Question: I have some daily data with the starting time and ending time of an action. Every action requires one person. I want to know how many people I will need.
Here is an example of the data (I am using python):
'''
[str(d.start) + " || " + str(d.end) for d in dailyJobs]
>> ['2013-08-09 07:30:00 || 2013-08-09 11:45:00',
'2013-08-09 07:25:00 || 2013-08-09 10:45:00',
'2013-08-09 07:35:00 || 2013-08-09 10:35:00',
'2013-08-09 09:35:00 || 2013-08-09 12:05:00',
'2013-08-09 10:15:00 || 2013-08-09 13:20:00',
'2013-08-09 09:15:00 || 2013-08-09 12:55:00',
'2013-08-09 12:35:00 || 2013-08-09 15:35:00',
'2013-08-09 13:05:00 || 2013-08-09 15:25:00',
'2013-08-09 17:10:00 || 2013-08-09 18:32:44']
'''
Here is a Gantt-chart of the problem:

We can see that 6 actions will be done in the same time. So we will need 6 person.
---
My solution
I could iterate on every minutes and check the number of time ranges I am in. The maximum would be the minimum number of person needed.
I am looking for better algorithm to achieve this.
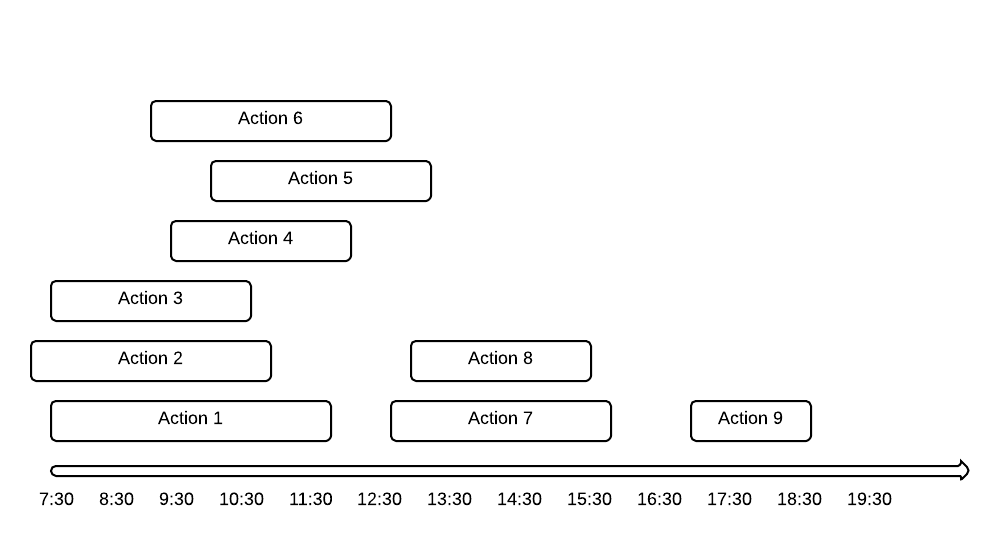
Answer: Let me illustrate my idea, to see if this fits. Let L be an ordered list of non-overlapping time range with a count. Initially L is empty.
For each time range d in dailyJobs, d may overlap with SOME time range in L.
For example:
'''
L: [ c ][ c ][ c ][ c ]
d: [ ]
'''
Results:
'''
L: [ c ][c ][c+1 ][c+1][c+1 ][ c ]
'''
That is merging L and d s.t. L continues to be an ordered list of non-overlapping time range. After iterating all d in dailyJobs, walk through the entries in L for the max. count.
Of course, you can also keep a maxCount variable s.t. in every merge of L and d you keep this variable the max count s.t. you can avoid the final O(n) scan.